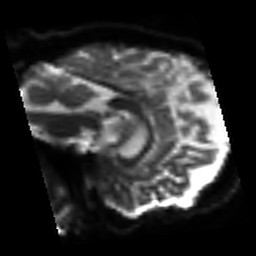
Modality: sbref
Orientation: sagittal
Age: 58
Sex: male
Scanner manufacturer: siemens
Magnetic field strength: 3 T
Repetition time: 3.2 s
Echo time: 0.081 s